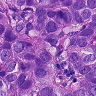
Metastatic tissue present: yes